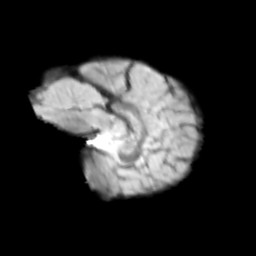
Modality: T2w
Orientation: sagittal
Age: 9
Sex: male
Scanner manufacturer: siemens
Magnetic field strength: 3 T
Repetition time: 3.8 s
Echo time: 0.07 s